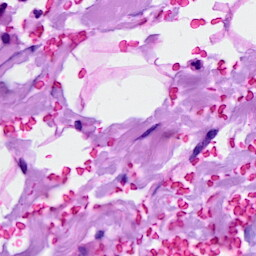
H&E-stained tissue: Breast